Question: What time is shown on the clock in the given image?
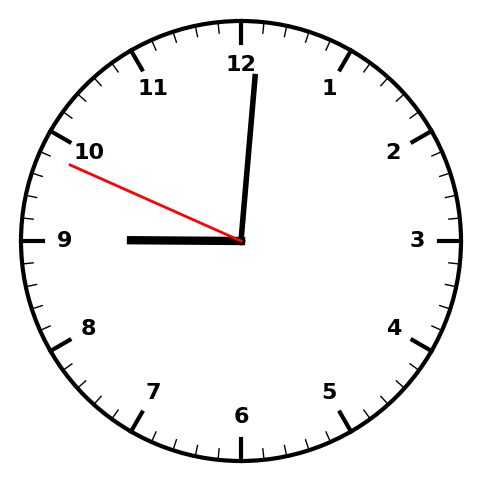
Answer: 09:00:49